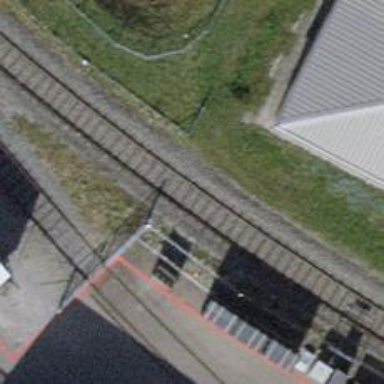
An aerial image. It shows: Single-track spur railway line.